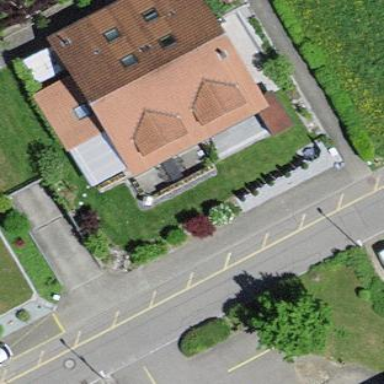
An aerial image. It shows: Semi-detached house.